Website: crate-barrel
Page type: payment
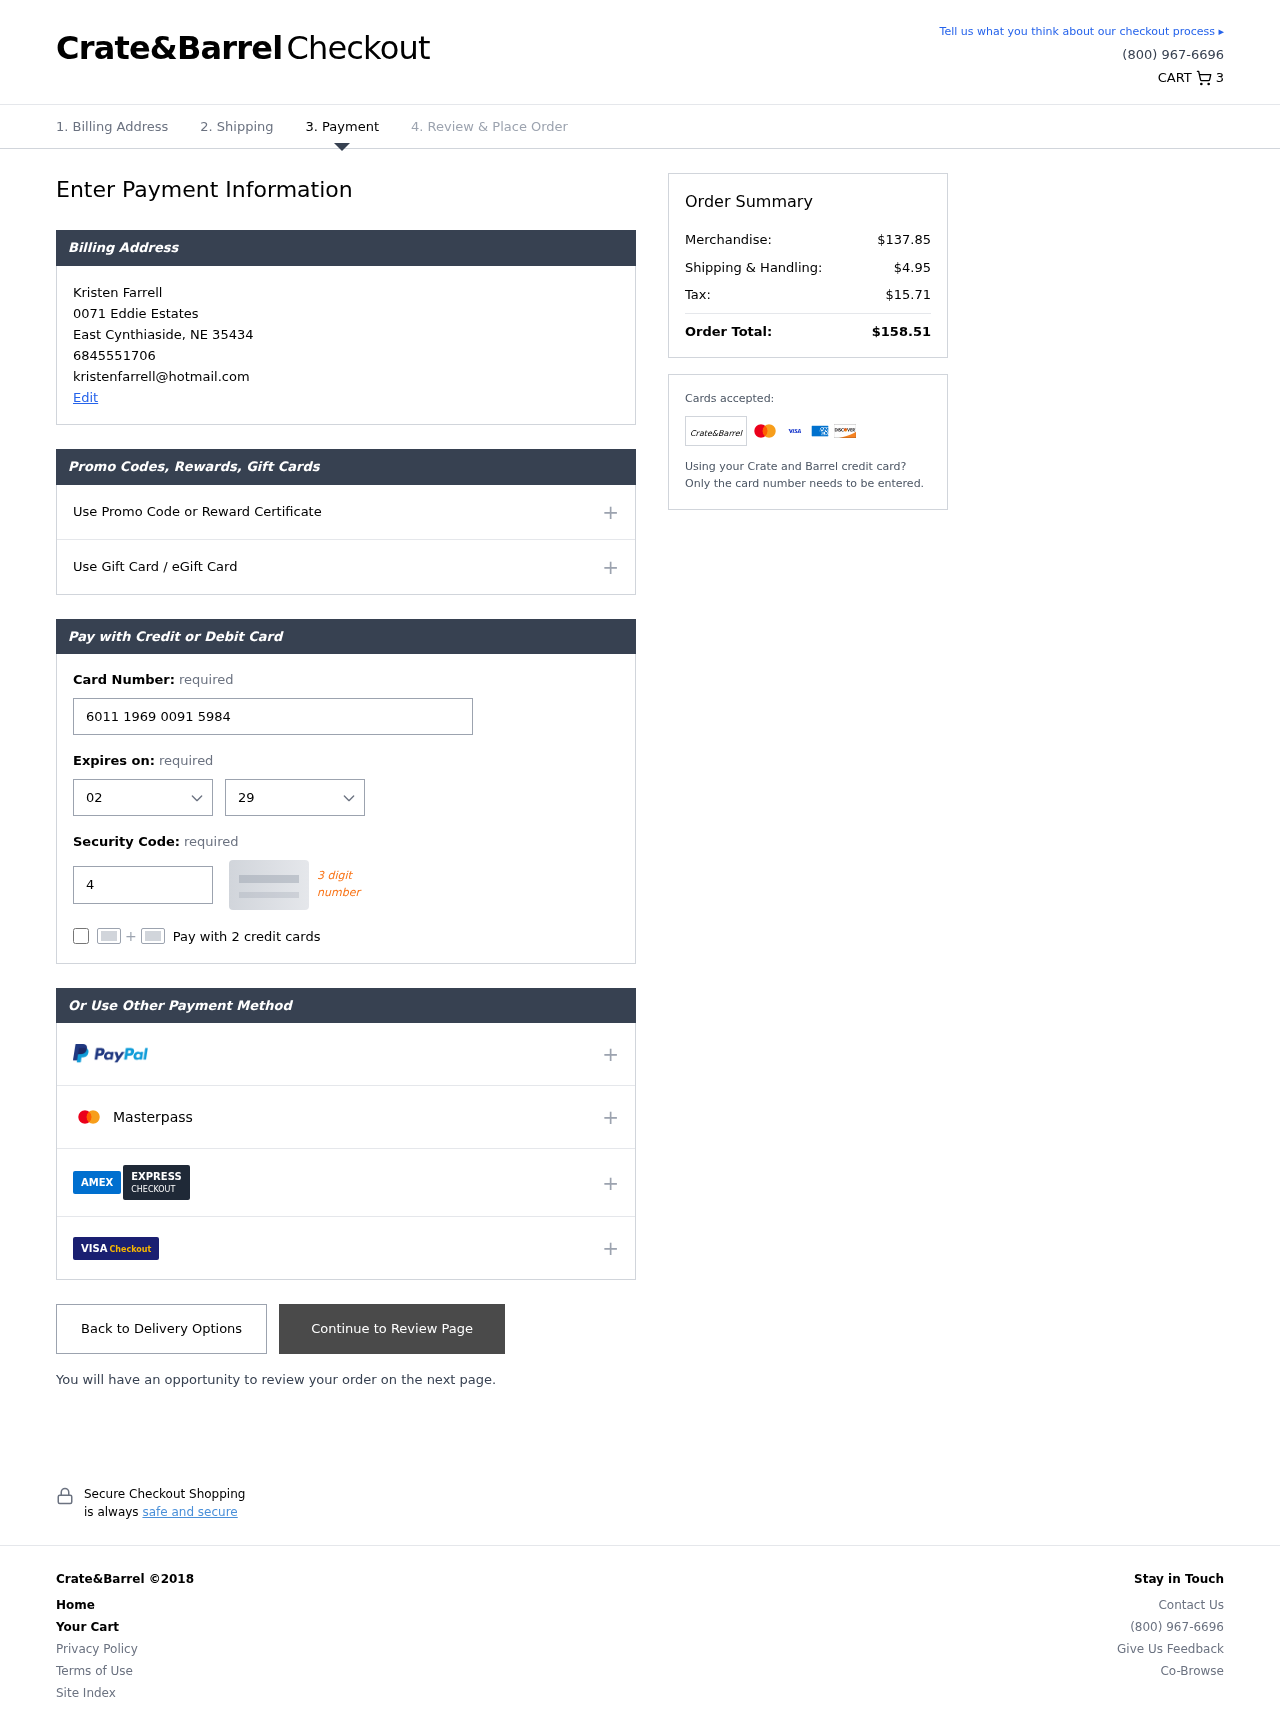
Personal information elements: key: PII_CARD_CVV
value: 467
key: PII_CARD_EXPIRY_MONTH
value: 02
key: PII_CARD_EXPIRY_YEAR
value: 29
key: PII_CARD_NUMBER
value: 6011 1969 0091 5984
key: PII_CITY
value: East Cynthiaside
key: PII_EMAIL
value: kristenfarrell@hotmail.com
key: PII_FULLNAME
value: Kristen Farrell
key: PII_PHONE
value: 6845551706
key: PII_POSTCODE
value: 35434
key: PII_STATE_ABBR
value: NE
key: PII_STREET
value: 0071 Eddie Estates
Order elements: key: ORDER_NUM_ITEMS
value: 3
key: ORDER_SUBTOTAL
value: $137.85
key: ORDER_SHIPPING_COST
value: $4.95
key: ORDER_TAX
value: $15.71
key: ORDER_TOTAL
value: $158.51